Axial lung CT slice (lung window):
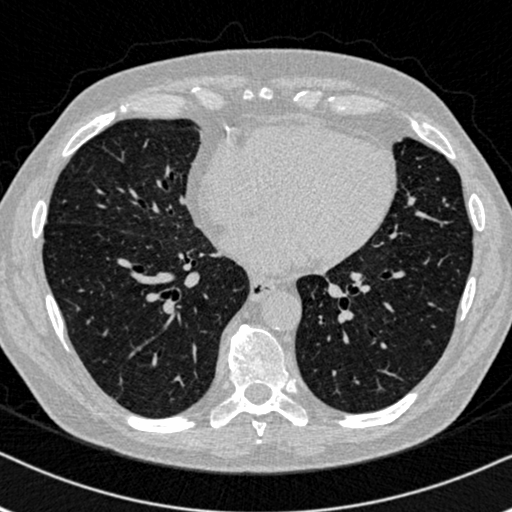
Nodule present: no